Field crop: maize
Growth stage: 2
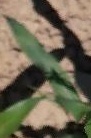
Species: maize